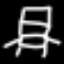
Label: chair